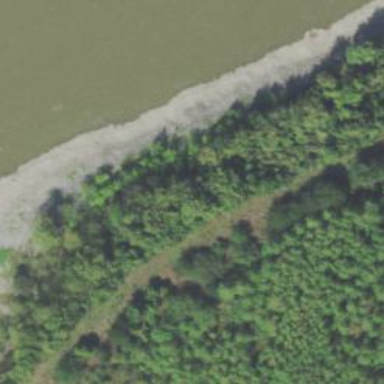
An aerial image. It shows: The outer border of the river.